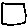
Label: square